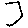
Label: hexagon